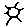
Label: sun